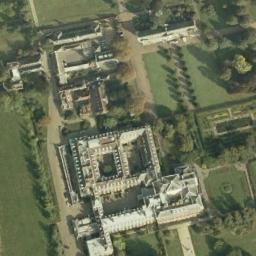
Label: palace